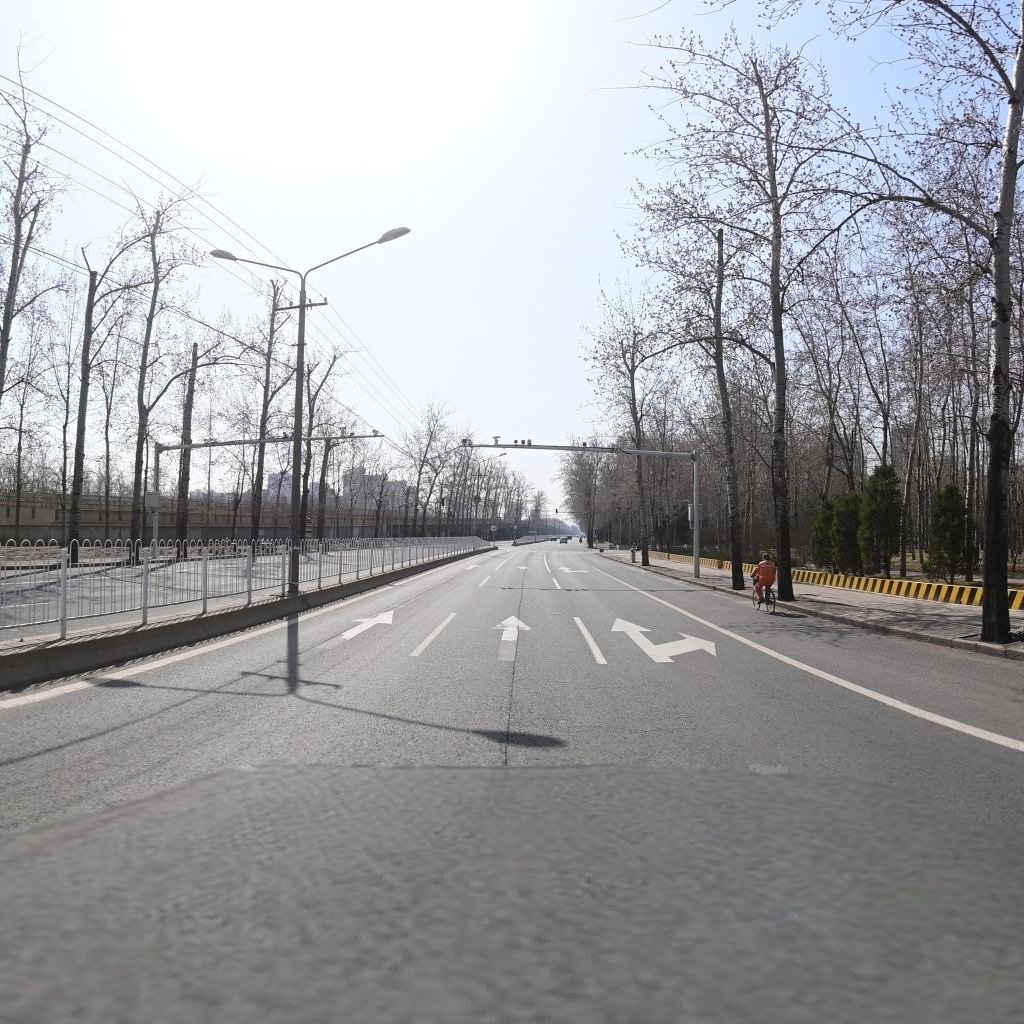
Region: Chaoyang
Road damage annotations: longitudinal crack